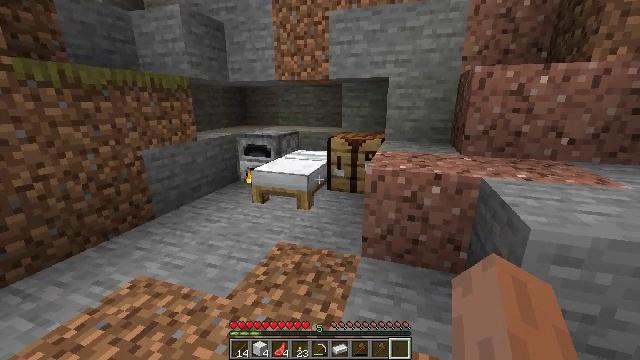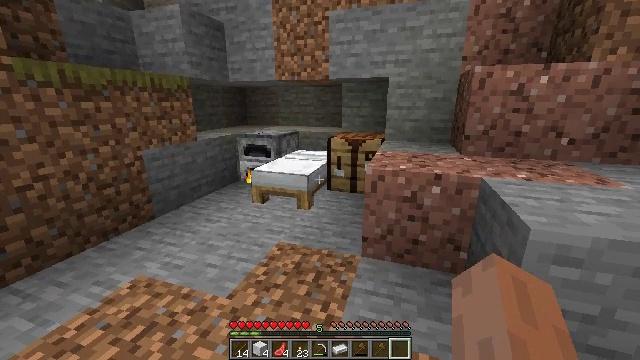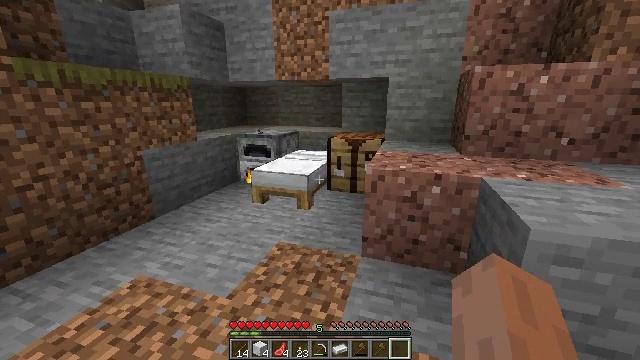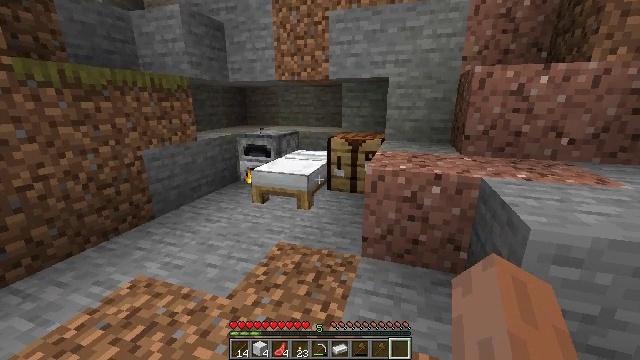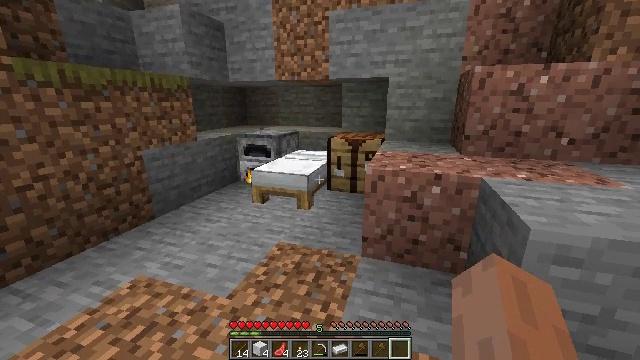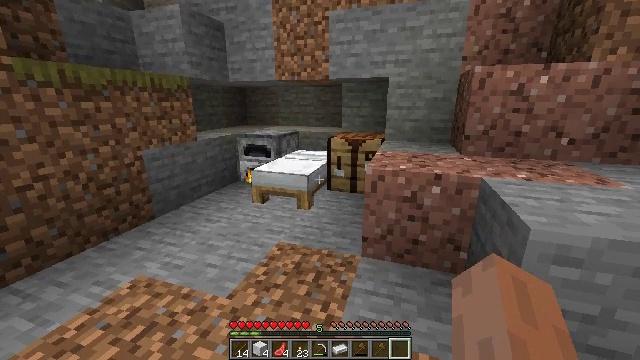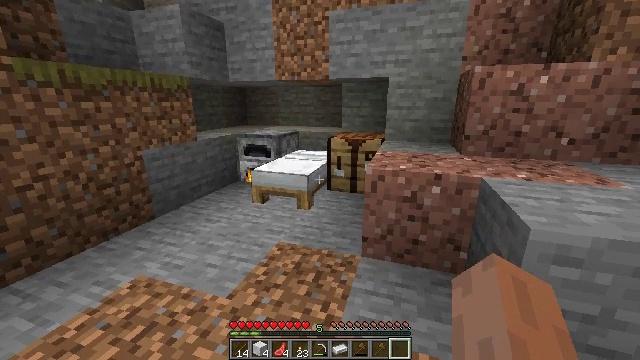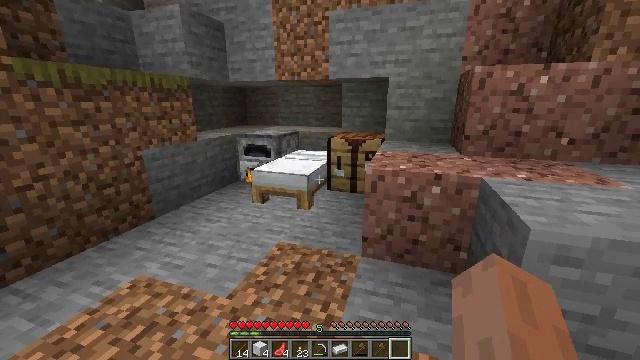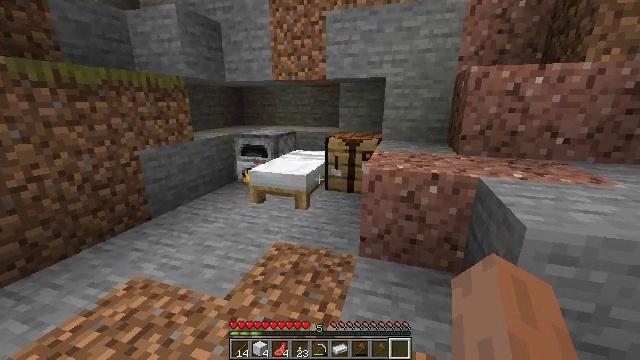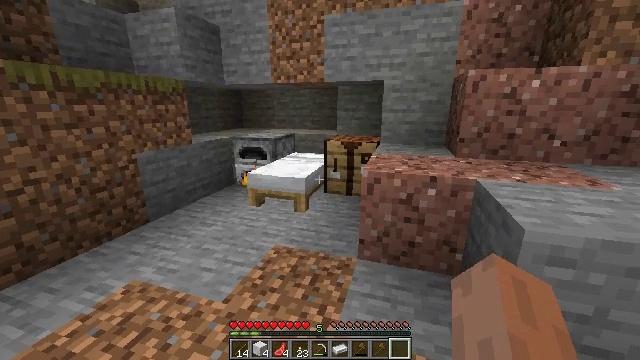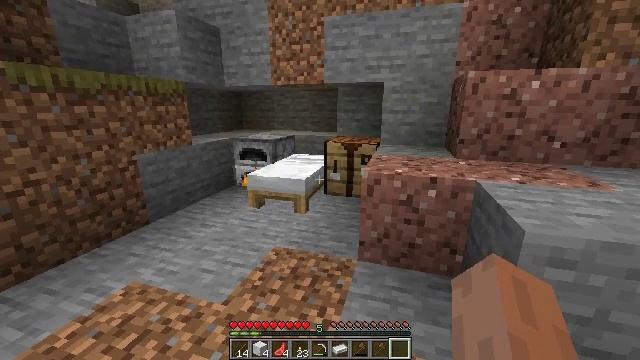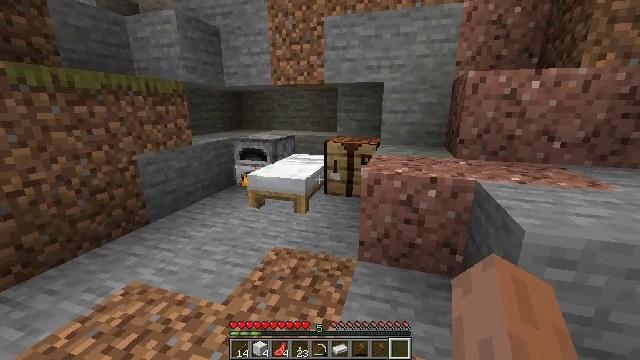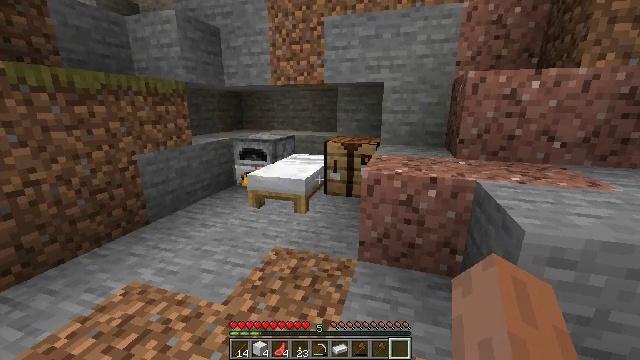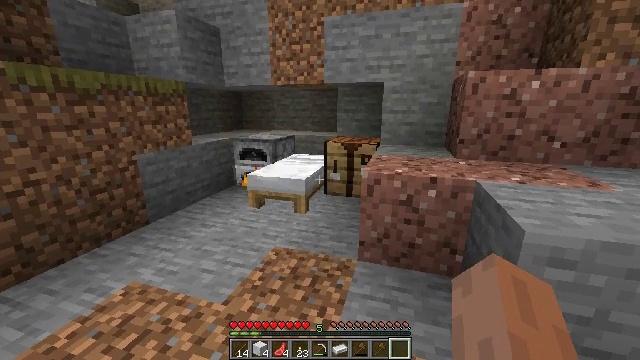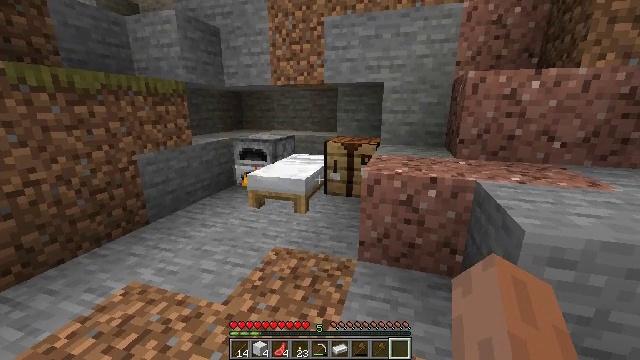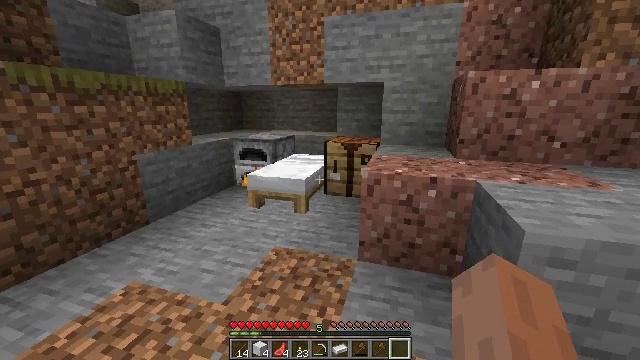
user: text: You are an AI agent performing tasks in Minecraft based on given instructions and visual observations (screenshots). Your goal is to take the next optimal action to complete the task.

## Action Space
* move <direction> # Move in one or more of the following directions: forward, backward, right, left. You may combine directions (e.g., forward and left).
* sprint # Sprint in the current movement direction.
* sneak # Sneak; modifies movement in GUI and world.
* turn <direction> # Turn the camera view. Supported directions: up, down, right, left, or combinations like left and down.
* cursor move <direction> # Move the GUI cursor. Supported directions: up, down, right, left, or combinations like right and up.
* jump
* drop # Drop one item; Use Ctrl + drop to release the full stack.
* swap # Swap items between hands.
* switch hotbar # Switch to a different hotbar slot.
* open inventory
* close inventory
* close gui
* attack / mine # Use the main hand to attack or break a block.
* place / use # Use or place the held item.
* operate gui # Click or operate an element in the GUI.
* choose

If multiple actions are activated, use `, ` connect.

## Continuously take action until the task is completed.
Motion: motion action
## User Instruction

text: Harvest the cactus plant.
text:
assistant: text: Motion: no_op
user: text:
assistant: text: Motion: no_op
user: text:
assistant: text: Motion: no_op
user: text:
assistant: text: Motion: no_op
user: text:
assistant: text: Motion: no_op
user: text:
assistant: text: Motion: no_op
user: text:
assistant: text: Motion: no_op
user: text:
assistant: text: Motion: no_op
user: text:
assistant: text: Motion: no_op
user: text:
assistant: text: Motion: no_op
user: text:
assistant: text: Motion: no_op
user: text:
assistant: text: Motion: no_op
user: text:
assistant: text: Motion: no_op
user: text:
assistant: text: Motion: no_op
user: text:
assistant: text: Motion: no_op
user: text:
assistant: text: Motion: no_op
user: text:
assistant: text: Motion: no_op
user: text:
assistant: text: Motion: no_op
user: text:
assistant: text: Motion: no_op
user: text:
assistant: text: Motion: turn left
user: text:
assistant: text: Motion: turn left
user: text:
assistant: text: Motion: turn left
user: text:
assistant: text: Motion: turn left
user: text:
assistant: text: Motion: turn left
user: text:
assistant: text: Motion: turn left and down
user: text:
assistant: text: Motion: turn left and down
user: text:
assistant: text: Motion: no_op
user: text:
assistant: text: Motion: no_op
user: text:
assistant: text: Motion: no_op
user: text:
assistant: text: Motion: no_op